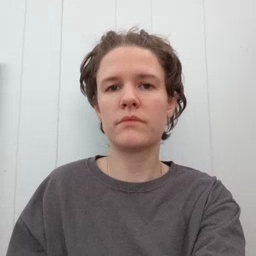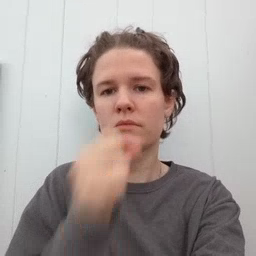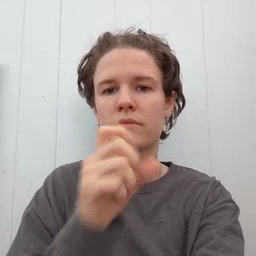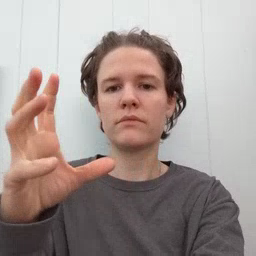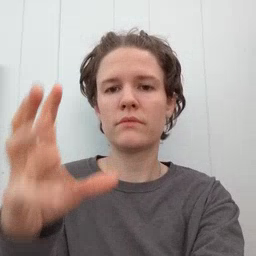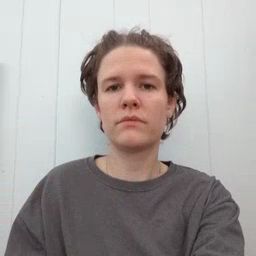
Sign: balloon